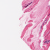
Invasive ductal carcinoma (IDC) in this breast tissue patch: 0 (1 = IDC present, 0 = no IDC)